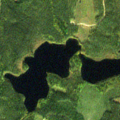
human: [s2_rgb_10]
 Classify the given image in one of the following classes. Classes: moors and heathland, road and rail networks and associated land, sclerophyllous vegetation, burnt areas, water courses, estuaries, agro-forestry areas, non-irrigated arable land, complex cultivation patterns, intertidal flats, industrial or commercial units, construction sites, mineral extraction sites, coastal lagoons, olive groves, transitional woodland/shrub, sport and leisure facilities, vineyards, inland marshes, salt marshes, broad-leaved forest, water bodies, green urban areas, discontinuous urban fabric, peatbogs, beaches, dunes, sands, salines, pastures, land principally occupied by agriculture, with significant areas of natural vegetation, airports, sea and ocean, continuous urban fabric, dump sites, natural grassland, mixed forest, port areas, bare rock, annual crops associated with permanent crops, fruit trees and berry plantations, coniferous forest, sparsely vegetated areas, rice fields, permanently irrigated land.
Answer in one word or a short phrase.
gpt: coniferous forest, transitional woodland/shrub, water bodies